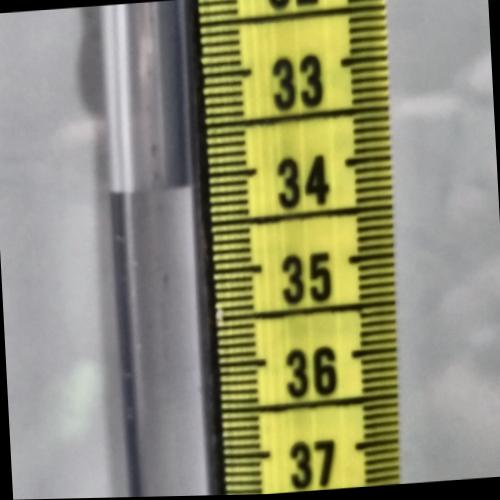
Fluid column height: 34.1 cm